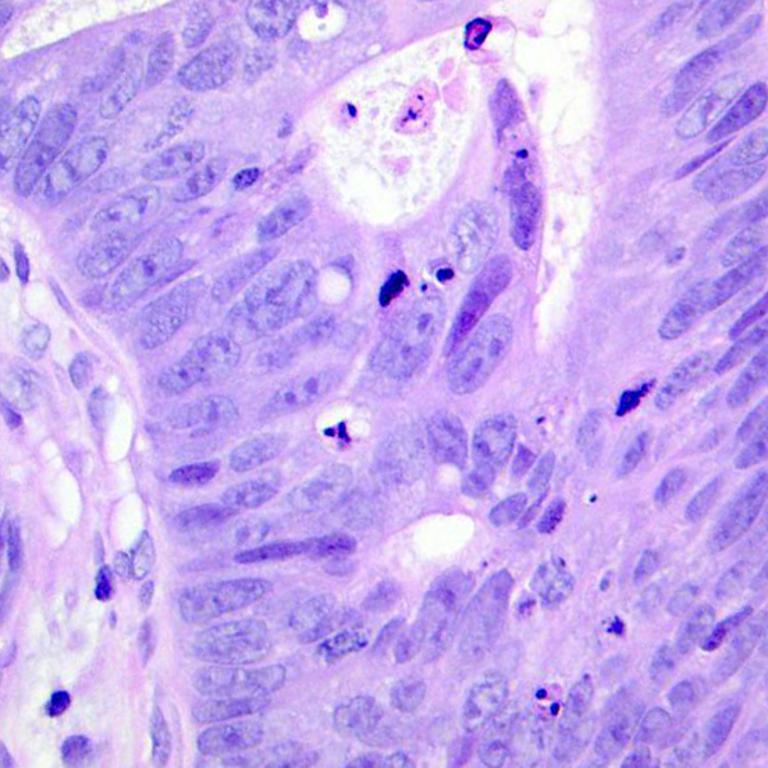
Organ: colon
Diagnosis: adenocarcinomas